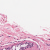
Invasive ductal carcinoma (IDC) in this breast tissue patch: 0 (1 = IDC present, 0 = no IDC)